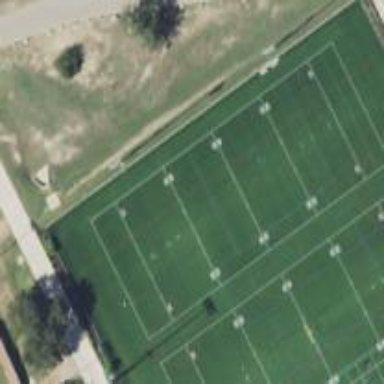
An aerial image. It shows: Multi-sport pitch for leisure activities.